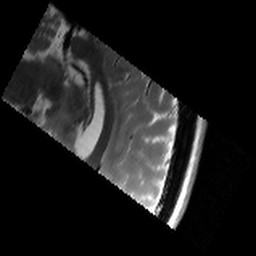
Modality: T2w
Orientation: sagittal
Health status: healthy
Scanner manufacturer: siemens
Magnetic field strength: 3 T
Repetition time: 8.02 s
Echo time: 0.08 s